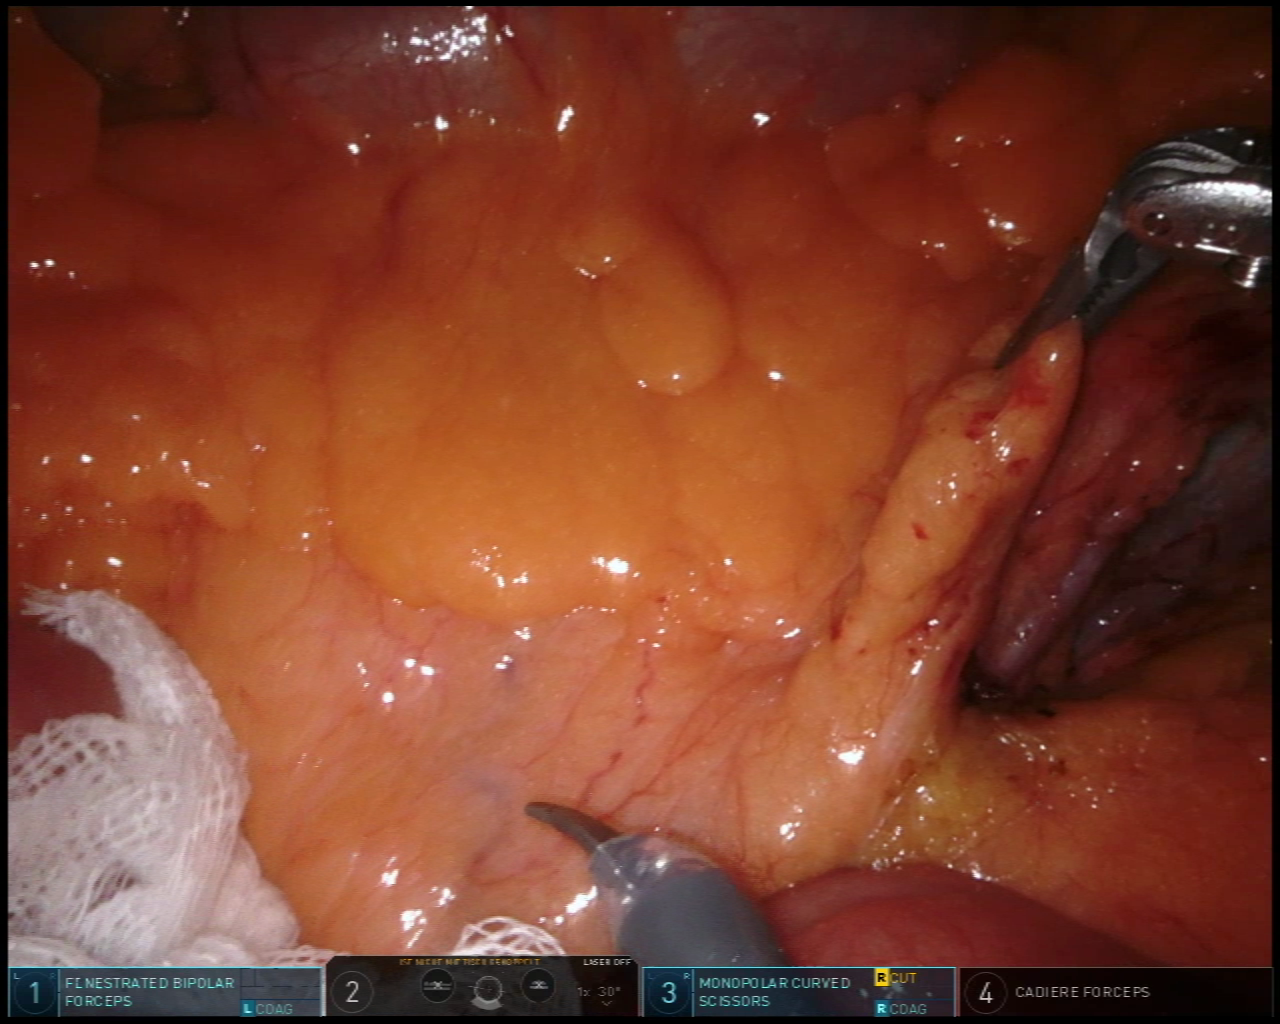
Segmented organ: ureter
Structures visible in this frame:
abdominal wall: no
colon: yes
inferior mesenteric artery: no
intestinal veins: yes
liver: no
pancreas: no
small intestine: yes
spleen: no
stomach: no
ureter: yes
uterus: no
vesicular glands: no